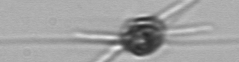
Label: Chaetoceros_danicus